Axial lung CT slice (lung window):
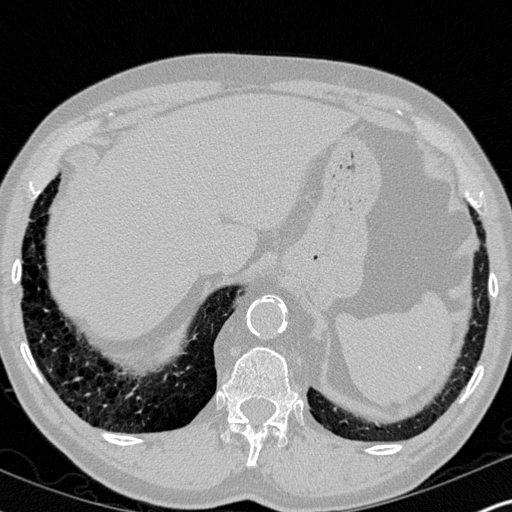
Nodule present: no